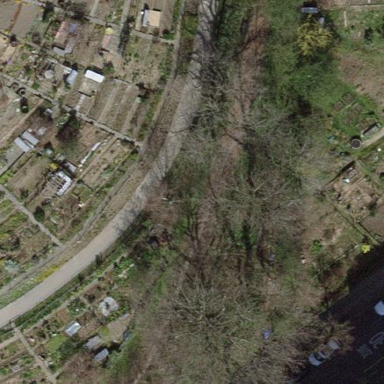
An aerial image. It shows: Area designated for allotments.